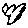
Label: tree